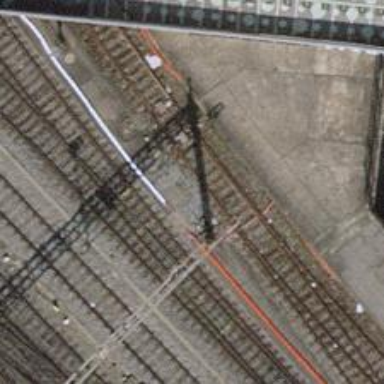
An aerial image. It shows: Disused railway siding with one track.